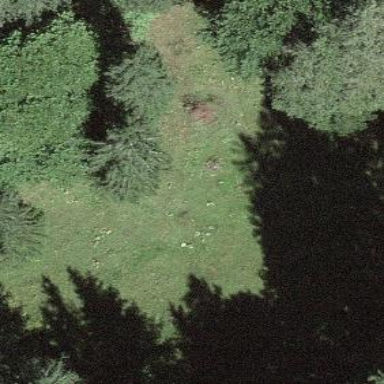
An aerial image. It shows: Beautiful meadow.